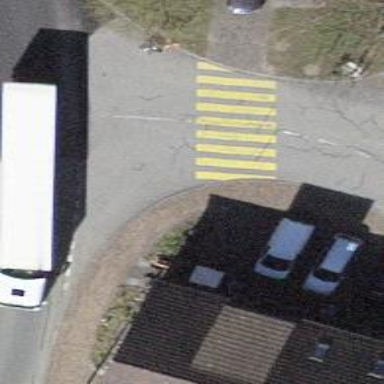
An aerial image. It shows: Uncontrolled zebra crossing with zebra markings.